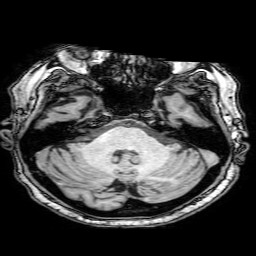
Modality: T1w
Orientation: coronal
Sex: male
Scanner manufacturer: philips
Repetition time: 0.008173 s
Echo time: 0.00376 s